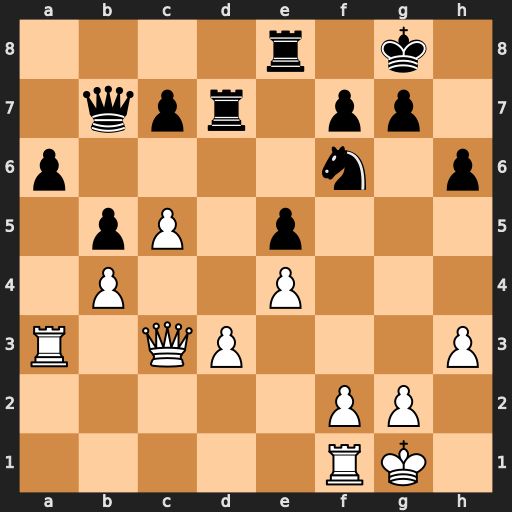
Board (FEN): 4r1k1/1qpr1pp1/p4n1p/1pP1p3/1P2P3/R1QP3P/5PP1/5RK1
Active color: w
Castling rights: -
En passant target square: -
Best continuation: c6 Qc8 cxd7